Question:
Can not able to retrieve data from firebase database
I am trying to retrieve username from firebase database, but it is not working
'''
String Uid;
String name;//below code is in onCreate()
mDatabaseRef.addValueEventListener(new ValueEventListener() {
@Override public void onDataChange(DataSnapshot dataSnapshot) {
FirebaseUser uid=FirebaseAuth.getInstance().getCurrentUser();
Uid=uid.getUid();
mDatabaseRef = FirebaseDatabase.getInstance().getReference().child(Uid);
User user1 = dataSnapshot.getValue(User.class);
name =user1.getName();
userName.setText(name);
Toast.makeText(HomeActivity.this, name, Toast.LENGTH_SHORT).show();
}
@Override public void onCancelled(DatabaseError databaseError) {
}});
'''
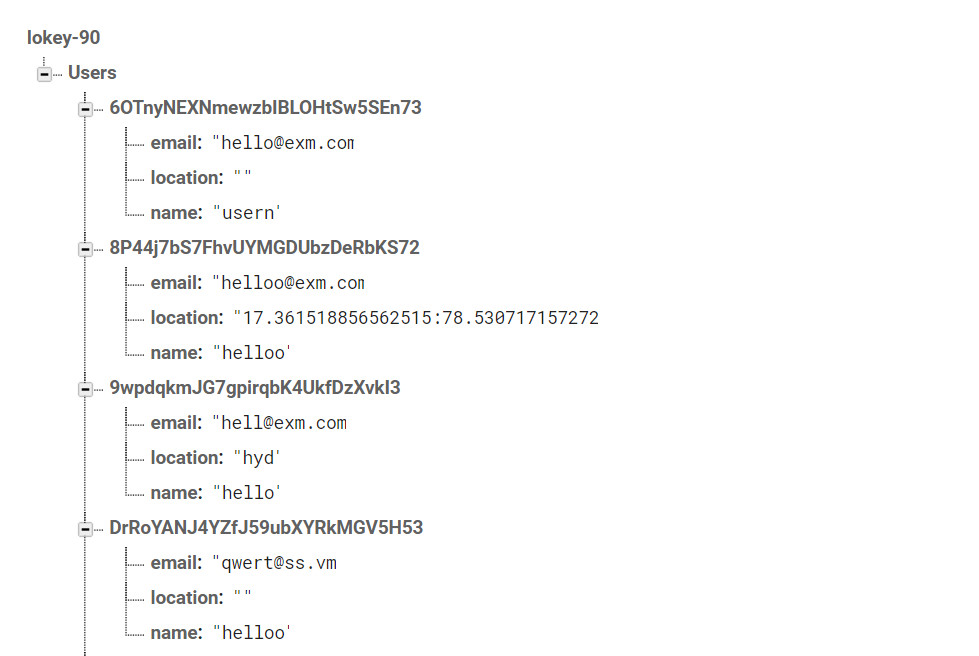
Answer: try this
'''
String name;
String Uid;
FirebaseUser uid = FirebaseAuth.getInstance().getCurrentUser();
Uid = uid.getUid();
mDatabase.child("Users").child(Uid).addValueEventListener(new ValueEventListener() {
@Override
public void onDataChange(DataSnapshot dataSnapshot) {
User user = dataSnapshot.getValue(User.class);
name = user.getName();
Toast.makeText(HomeActivity.this, name, Toast.LENGTH_SHORT).show();
}
@Override
public void onCancelled(DatabaseError databaseError) {
}
});
'''